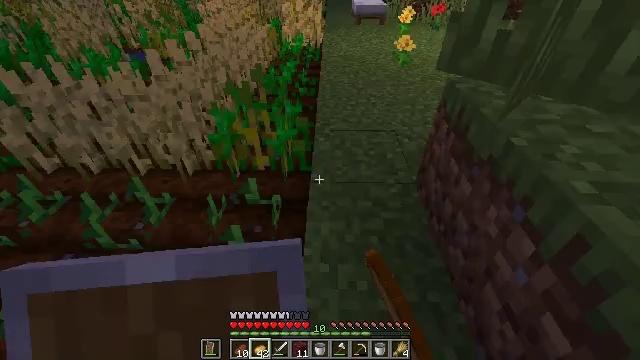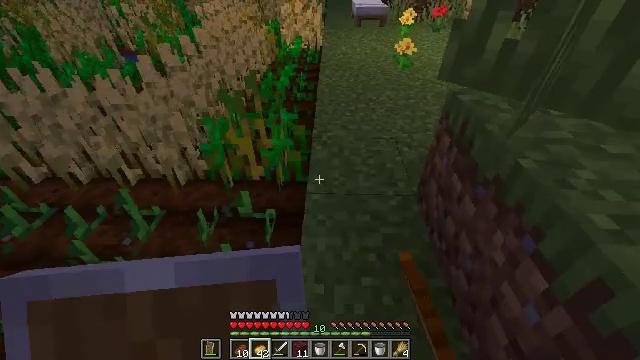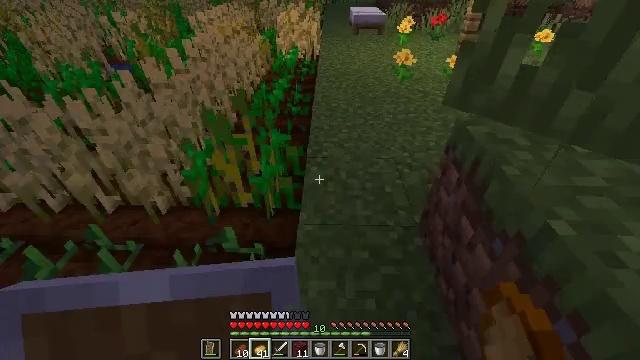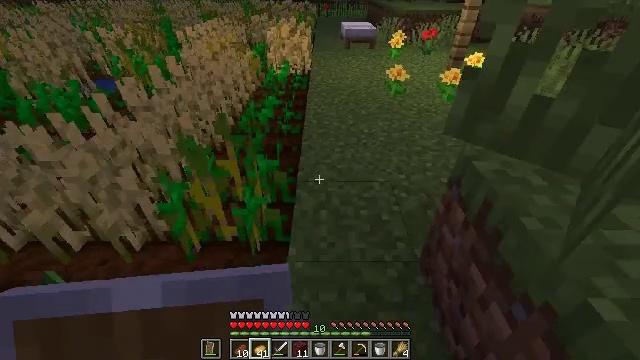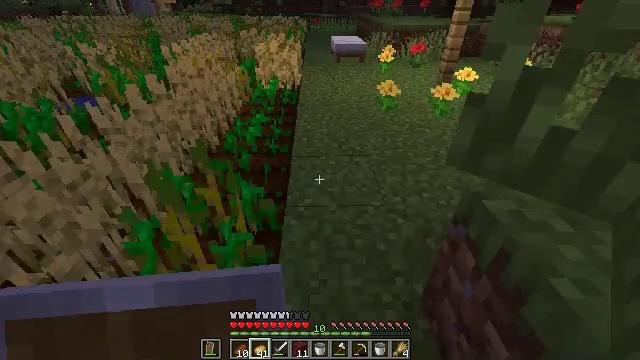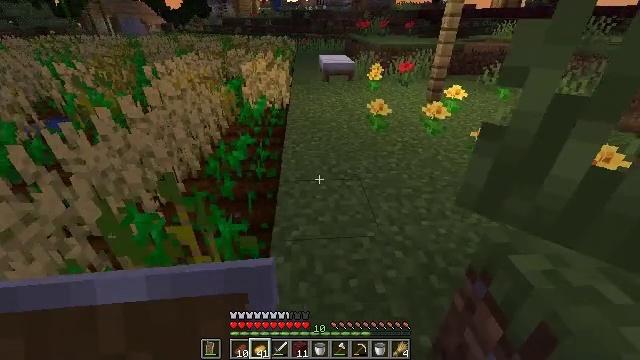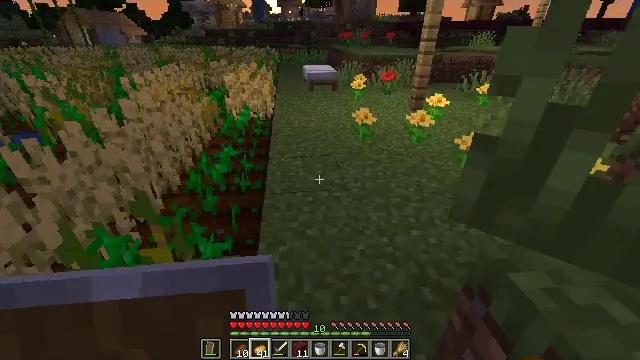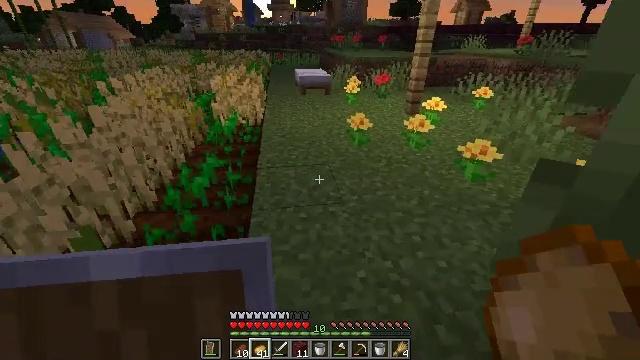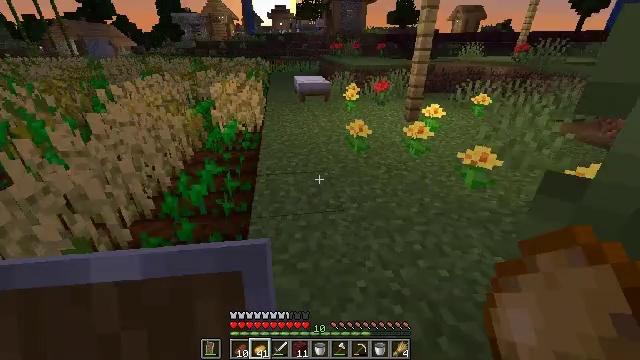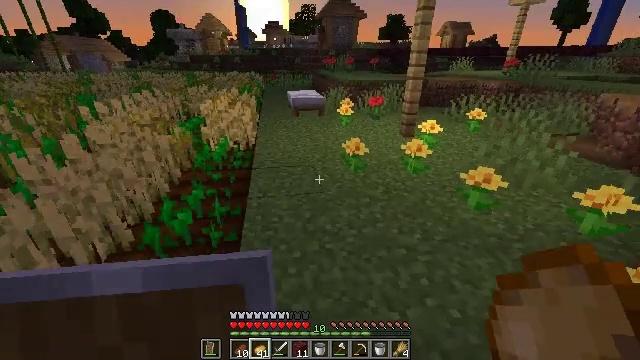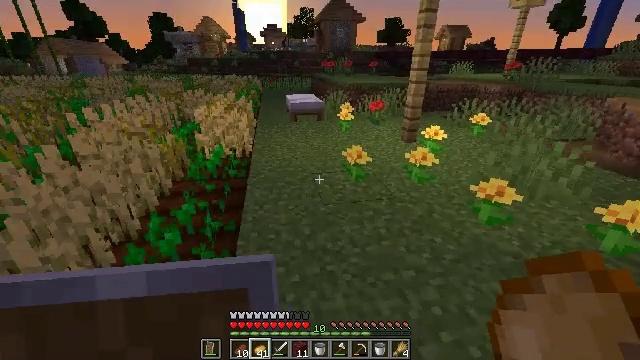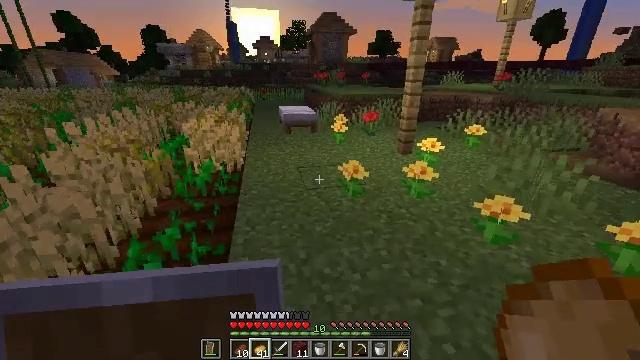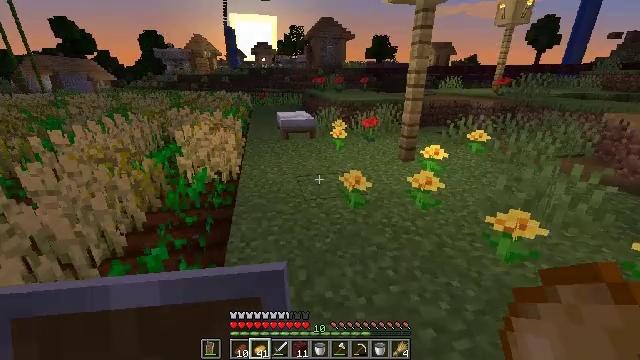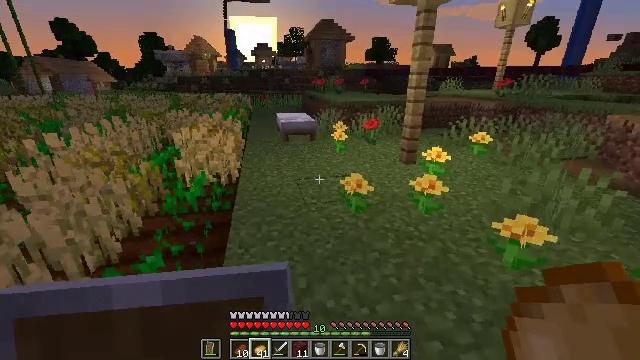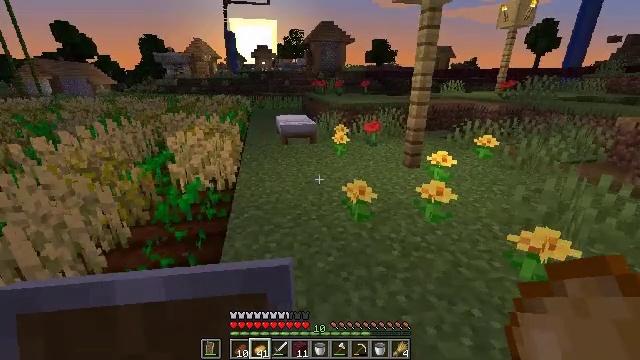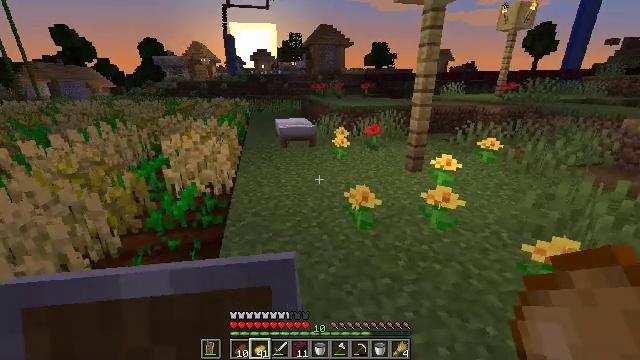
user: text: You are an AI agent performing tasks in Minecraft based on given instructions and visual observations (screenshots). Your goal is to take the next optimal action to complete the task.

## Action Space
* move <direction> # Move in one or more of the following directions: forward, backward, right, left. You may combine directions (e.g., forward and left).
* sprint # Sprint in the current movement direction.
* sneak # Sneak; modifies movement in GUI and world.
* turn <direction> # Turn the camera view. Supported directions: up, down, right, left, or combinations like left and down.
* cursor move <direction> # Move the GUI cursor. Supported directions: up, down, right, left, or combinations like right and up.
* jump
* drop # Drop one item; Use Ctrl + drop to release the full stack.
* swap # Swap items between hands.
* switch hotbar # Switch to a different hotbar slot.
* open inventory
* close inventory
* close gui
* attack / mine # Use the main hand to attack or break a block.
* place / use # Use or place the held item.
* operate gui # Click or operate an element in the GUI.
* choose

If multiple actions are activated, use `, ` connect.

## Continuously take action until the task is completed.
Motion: motion action
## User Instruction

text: Use a crafting table to create an emerald.
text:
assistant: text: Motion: move forward
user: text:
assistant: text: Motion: move forward, turn up
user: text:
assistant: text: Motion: move forward, turn right and up
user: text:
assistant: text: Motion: move forward, turn right and up
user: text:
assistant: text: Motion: move forward, turn right and up
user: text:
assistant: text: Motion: move forward, turn right and up
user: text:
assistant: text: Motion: move forward, turn right
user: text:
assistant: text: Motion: move forward, turn up
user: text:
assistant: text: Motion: move forward, turn right and up
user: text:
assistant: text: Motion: no_op
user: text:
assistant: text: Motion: move forward, turn right and up
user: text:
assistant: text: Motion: move forward
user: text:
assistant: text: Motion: move forward
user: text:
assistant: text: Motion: no_op
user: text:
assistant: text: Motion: move forward
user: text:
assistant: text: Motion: move forward
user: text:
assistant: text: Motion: move forward
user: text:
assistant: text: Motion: move forward
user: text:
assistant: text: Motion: move forward
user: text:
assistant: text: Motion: move forward
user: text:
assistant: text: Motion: move forward
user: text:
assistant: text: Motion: move forward
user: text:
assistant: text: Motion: move forward
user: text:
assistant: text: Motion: move forward, turn left and down
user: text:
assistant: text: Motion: move forward
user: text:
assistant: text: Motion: move forward
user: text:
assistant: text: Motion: move forward
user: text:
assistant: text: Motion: move forward, turn left and down
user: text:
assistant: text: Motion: move forward
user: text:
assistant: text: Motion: move forward